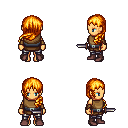
a pixel art fantasy rpg character, female body template, human, tanned skin, leather chest armor, metal pants, light blonde left-swept hairstyle, cloth bracers, maroon shoes, dagger, four views (front, back, left, right), 2x2 character sprite sheet, small pixel art, hard edges, no anti-aliasing